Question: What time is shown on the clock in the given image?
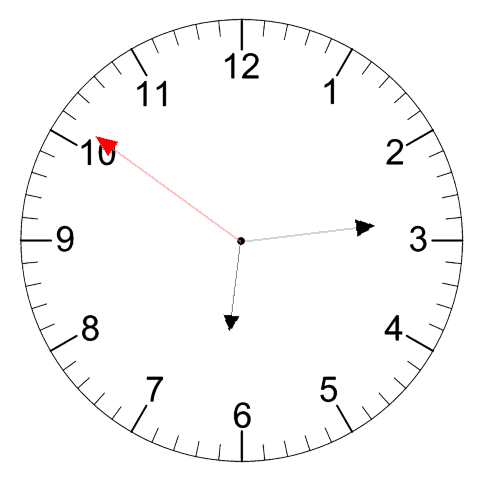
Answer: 06:13:51